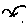
Label: bird